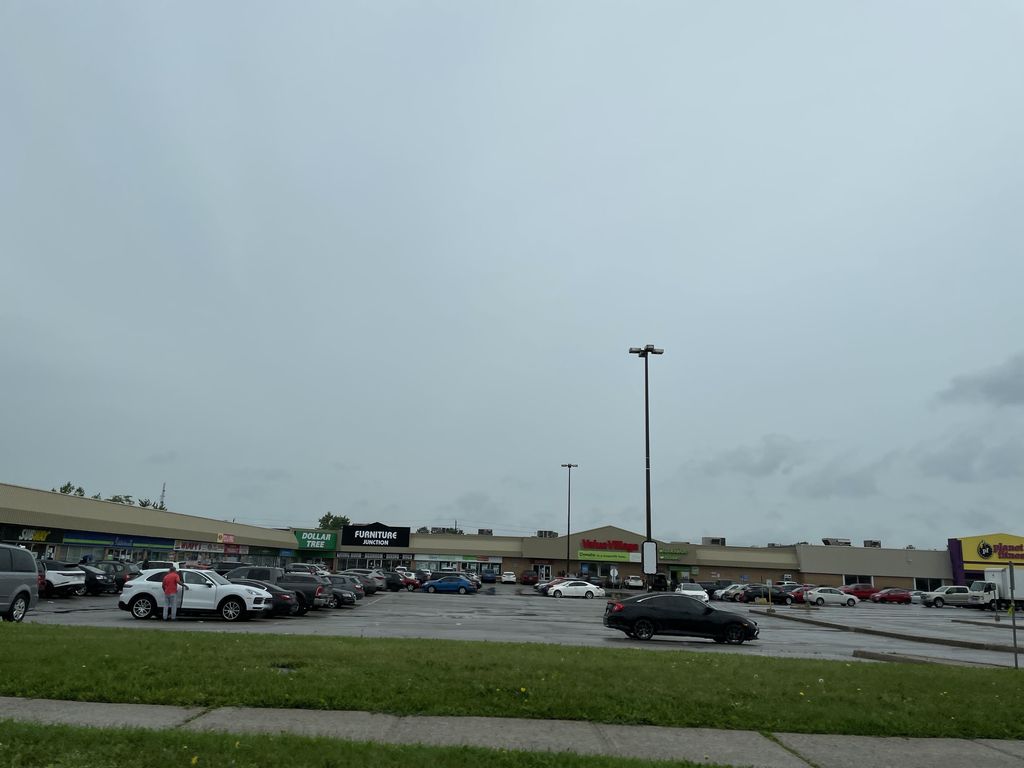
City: kitchener-waterloo